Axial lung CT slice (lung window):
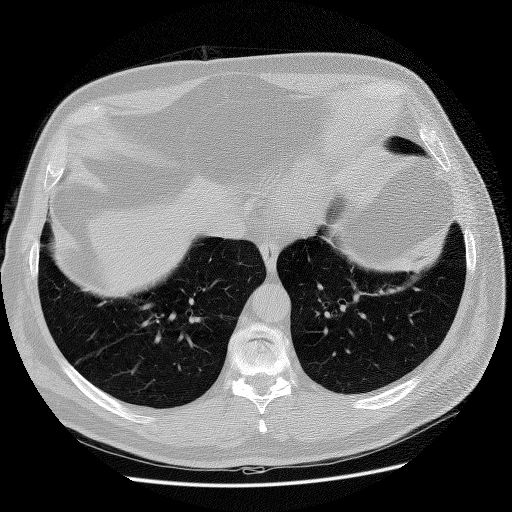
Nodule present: no